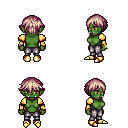
a pixel art fantasy rpg character, female body template, orc, green skin, gold arm armor, metal pants, white blonde short bangs hairstyle, bracelets, gold boots, four views (front, back, left, right), 2x2 character sprite sheet, small pixel art, hard edges, no anti-aliasing